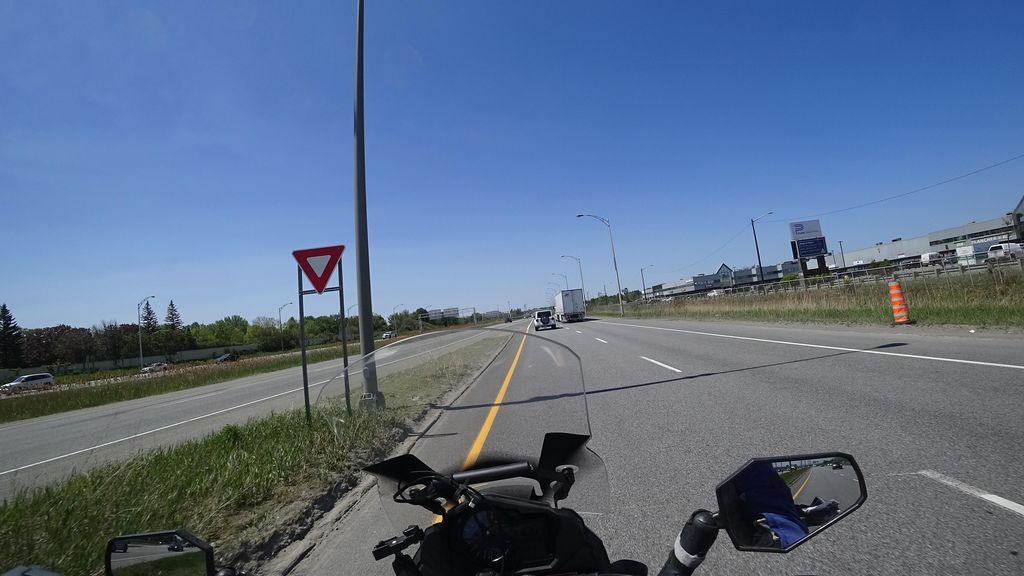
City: quebec_city